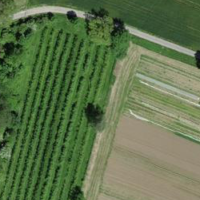
EUNIS habitat code: 25
Species observed at this site:
Plantago major